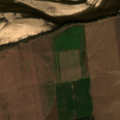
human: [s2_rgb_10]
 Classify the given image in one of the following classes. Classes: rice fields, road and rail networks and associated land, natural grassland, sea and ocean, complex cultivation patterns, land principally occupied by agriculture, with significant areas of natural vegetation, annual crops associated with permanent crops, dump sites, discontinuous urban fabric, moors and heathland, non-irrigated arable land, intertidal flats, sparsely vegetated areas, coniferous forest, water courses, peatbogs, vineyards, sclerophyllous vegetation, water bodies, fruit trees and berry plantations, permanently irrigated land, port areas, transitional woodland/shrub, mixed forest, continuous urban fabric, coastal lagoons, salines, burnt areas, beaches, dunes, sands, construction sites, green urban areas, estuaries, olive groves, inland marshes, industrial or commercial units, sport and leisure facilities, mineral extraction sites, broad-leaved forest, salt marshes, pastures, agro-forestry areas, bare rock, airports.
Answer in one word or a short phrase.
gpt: permanently irrigated land, beaches, dunes, sands, water courses